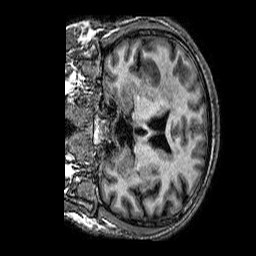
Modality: T1w
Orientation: coronal
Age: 62
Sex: male
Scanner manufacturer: philips
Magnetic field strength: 1.5 T
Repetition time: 0.007104 s
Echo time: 0.003211 s